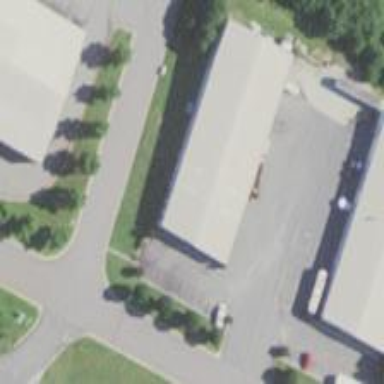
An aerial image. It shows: Commercial building.